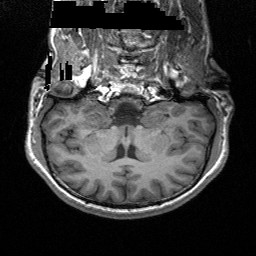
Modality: T1w
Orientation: sagittal